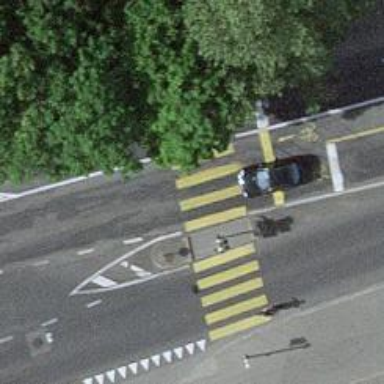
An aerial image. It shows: Kerb serving as barrier.